Question: I am currently trying to implement a ListView in Android that features rows with an icon and a describing text. When the user presses a row, the background color should change and the icon should be replaced as shown in the image below.
Changing the background is no problem using a selector. But i just can't figure out a simple way to change the icon. What i tried was adding 2 icons overlapping each other:
'''
<RelativeLayout
android:layout_width="50dp"
android:layout_height="50dp"
android:padding="10dp" >
<ImageView
android:id="@+id/general_list_item_icon"
android:layout_width="fill_parent"
android:layout_height="fill_parent"
android:scaleType="centerInside" />
<ImageView
android:id="@+id/general_list_item_icon_active"
android:layout_width="fill_parent"
android:layout_height="fill_parent"
android:visibility="gone" />
</RelativeLayout>
'''
Then i put an drawable in each ImageView and want to switch the visibility when the user presses the row. Is there any possibility to do this using a selector similar to the one for the background?
Also: Since the ListView is filled dynamically, using a selector with static drawable references does not work.
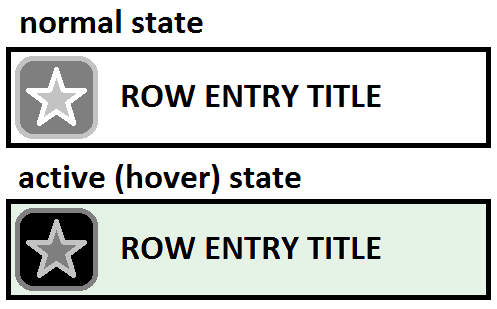
Answer: You can use 'setChoiceMode'
'''
listView.setChoiceMode(ListView.CHOICE_MODE_SINGLE);
'''
call this method before calling set adapter. And override the 'getview' method of your adapter.
Sample code.
'''
public View getView(int position, View convertView,
ViewGroup parent) {
if(convertView!=null){
ImageView img = (ImageView)convertView.findViewById(R.id.imageView1);
if(mylist.isItemChecked(position)){
convertView.setBackgroundColor(Color.WHITE);// here you can set any color.
img.setImageResource(R.drawable.img1);//img1 is stored in your rawable folder.
}else{
convertView.setBackgroundColor(0);
img.setImageResource(R.drawable.img2);
}
}
return super.getView(position, convertView, parent);
}
'''
I hope this will give you the solution what you want. All the best. Thank you.